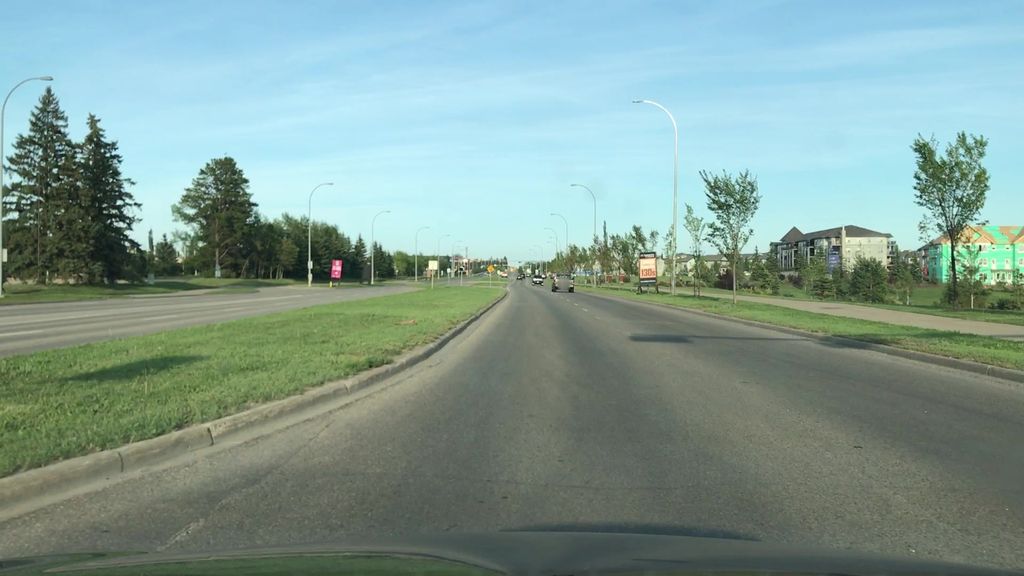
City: edmonton